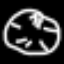
Label: clock